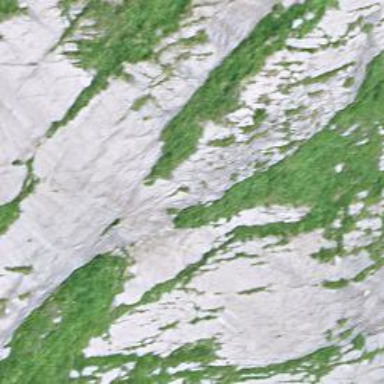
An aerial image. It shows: Cliff in nature.